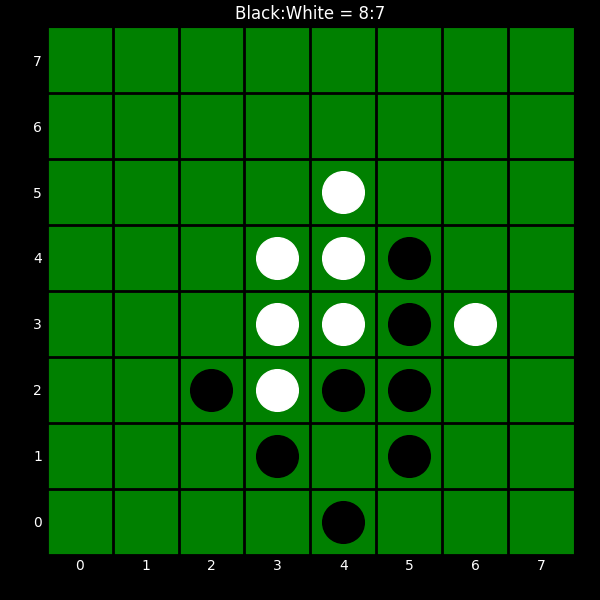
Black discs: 8
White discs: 7